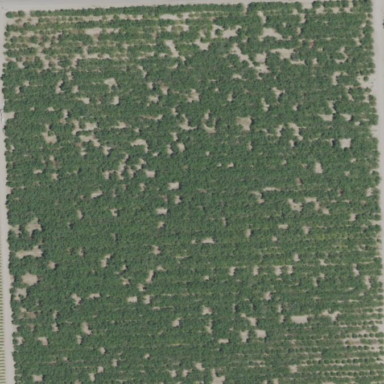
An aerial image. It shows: Almond orchard with rows of almond trees.